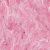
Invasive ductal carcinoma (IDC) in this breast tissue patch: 0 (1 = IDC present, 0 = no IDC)